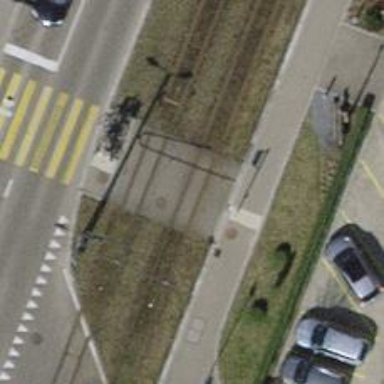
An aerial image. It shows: Uncontrolled railway crossing.